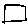
Label: square